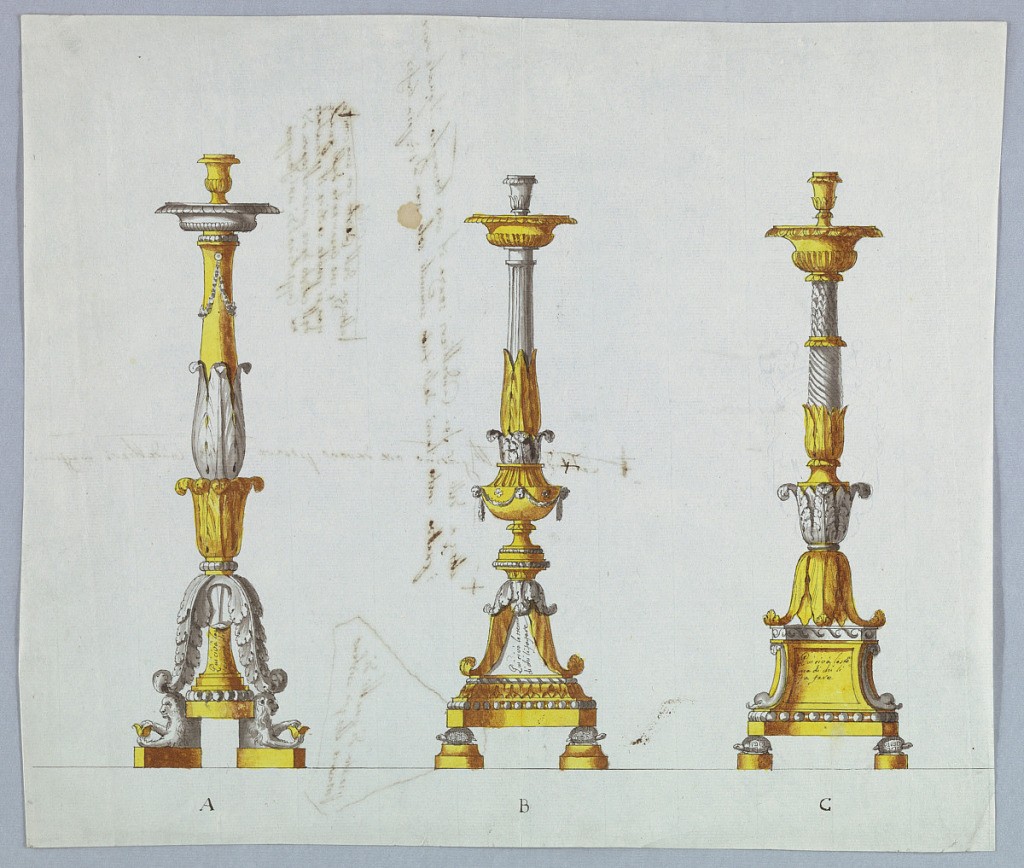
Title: Three Designs for Candlesticks
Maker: Luigi Righetti, Italian, 1780 - 1819
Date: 1802
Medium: Pen and ink, brush and sepia wash, gray, yellow watercolor, graphite on light blue paper
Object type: Drawing
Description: Horizontal rectangle. Three designs for candlesticks labeled A, B,C from left to right. The inscription, "Qui ci va, etc." as written in 1938-88-624, appears in the pedestals of all three candlesticks. At left, candlestick A is supported by crouching lions carrying calyces. The pedestal is a richer variation of the one that appears in E in 1938-88-624. The shaft is  a foliated baluster above a calyx. At center, B is supported by tortoises upon knobs. The shaft has, below, a bowl in the two calyces; above, a fluted column. At left, C is also supported by tortoises. The shaft consists of a calyx in opposite direction, a capital, and of a column with a base, calyx, spiral flutes and scallops. Verso: plan of a base and inscriptions.